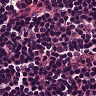
Metastatic tissue present: no